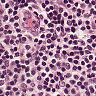
Metastatic tissue present: no